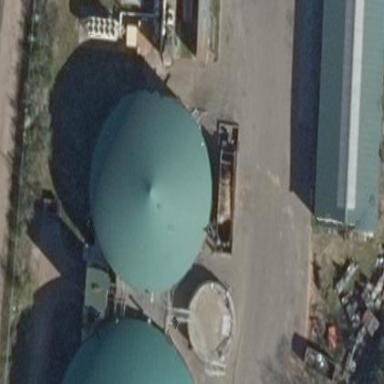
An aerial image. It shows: Digester building.